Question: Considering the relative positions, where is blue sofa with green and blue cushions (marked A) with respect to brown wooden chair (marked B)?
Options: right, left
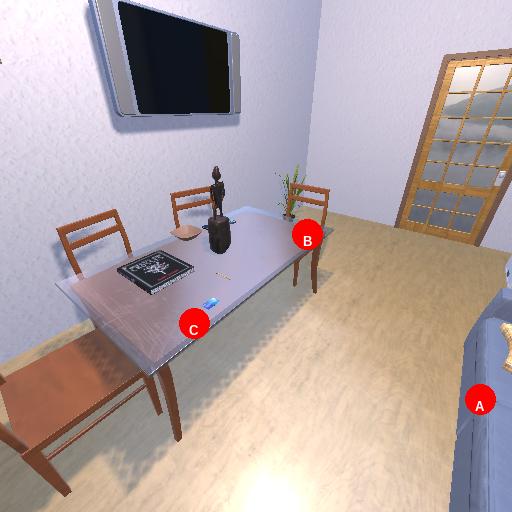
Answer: right